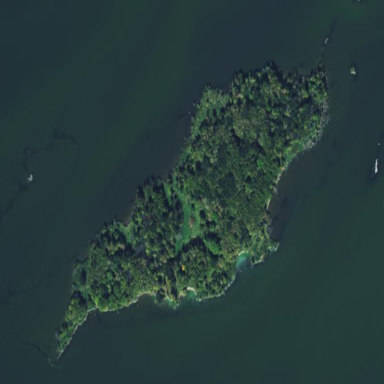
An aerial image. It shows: Image showing island.